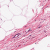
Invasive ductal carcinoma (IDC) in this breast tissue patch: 0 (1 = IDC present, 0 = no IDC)